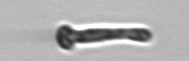
Label: Euglena